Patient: sex M, age 55
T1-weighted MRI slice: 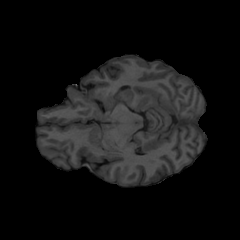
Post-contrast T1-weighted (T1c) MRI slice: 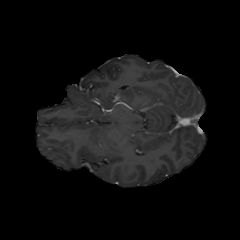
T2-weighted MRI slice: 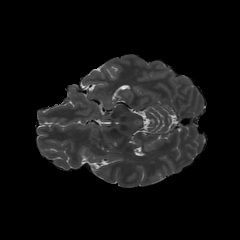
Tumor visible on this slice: yes
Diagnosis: Glioblastoma, IDH-wildtype
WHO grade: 4